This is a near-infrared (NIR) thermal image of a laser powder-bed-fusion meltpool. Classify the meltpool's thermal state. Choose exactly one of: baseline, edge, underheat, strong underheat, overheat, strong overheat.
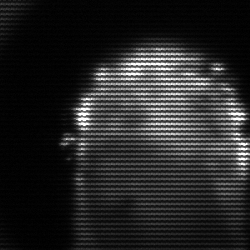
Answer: baseline